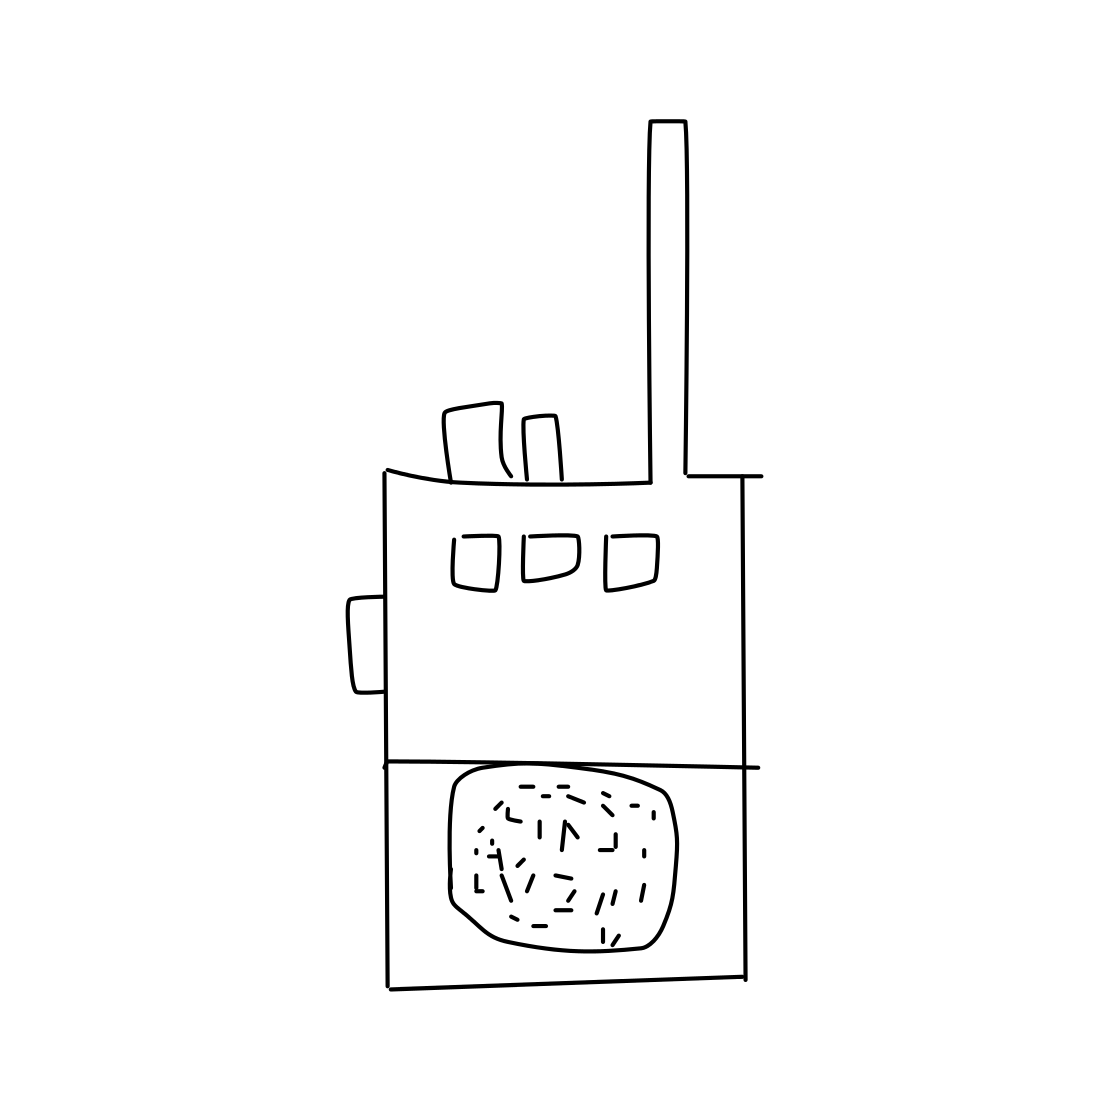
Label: walkie talkie